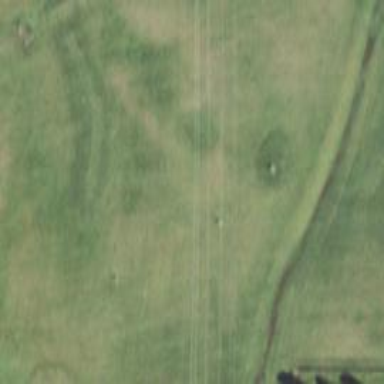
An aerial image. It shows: Driving range for golf on grass.